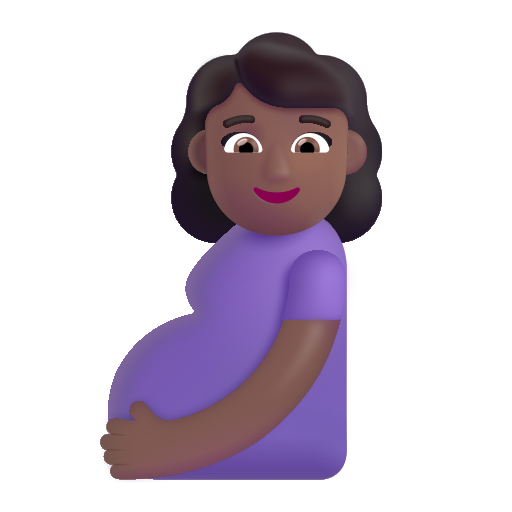
pregnant woman color  dark